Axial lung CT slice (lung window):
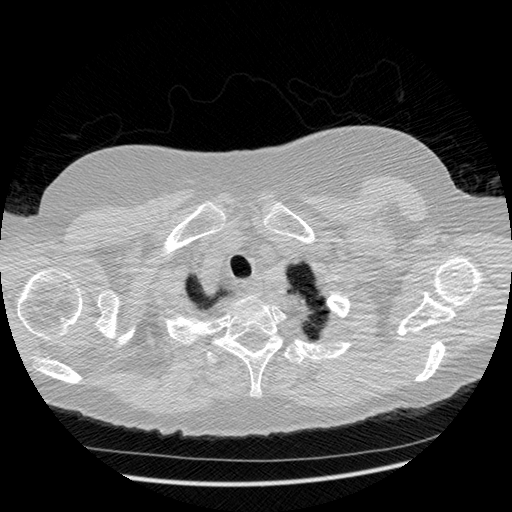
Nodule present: no